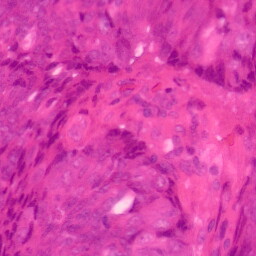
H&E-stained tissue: Colon